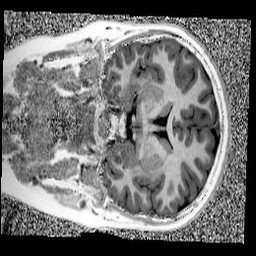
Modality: UNIT1
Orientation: coronal
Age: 12
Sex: male
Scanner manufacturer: siemens
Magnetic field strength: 3 T
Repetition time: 4 s
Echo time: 0.00299 s